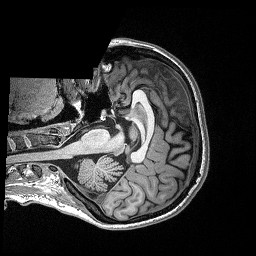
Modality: T1w
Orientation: axial
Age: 26
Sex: female
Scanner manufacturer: siemens
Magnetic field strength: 3 T
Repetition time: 2.4 s
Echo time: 0.03 s